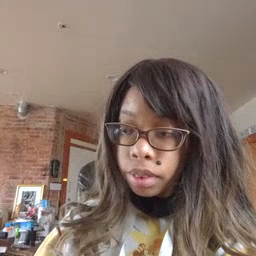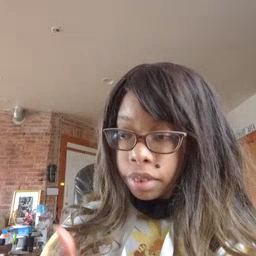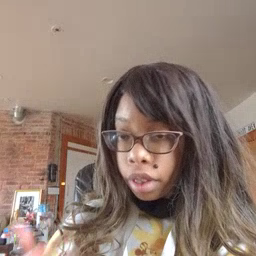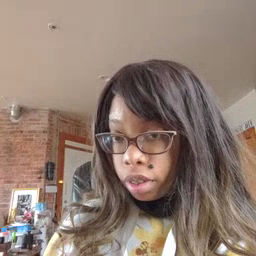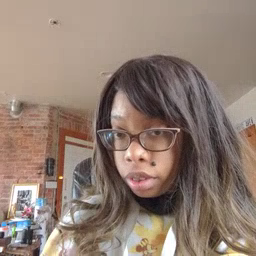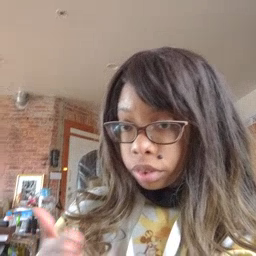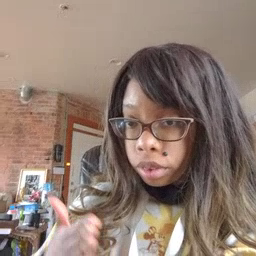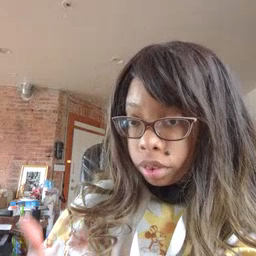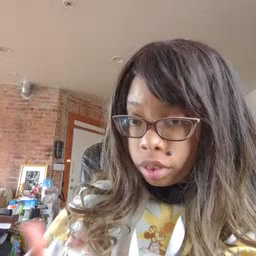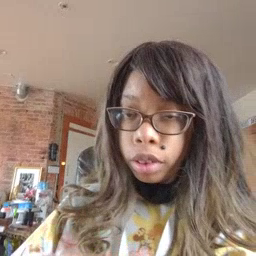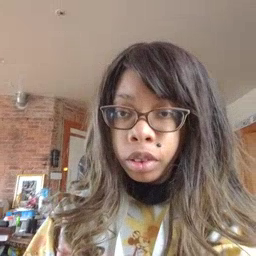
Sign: beside